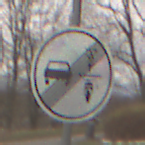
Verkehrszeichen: EndeVerbotUeberholenEinspurigeFahrzeuge
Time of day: Midday
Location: Outdoor (Nature)
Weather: Overcast
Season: NotSpecified
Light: Natural